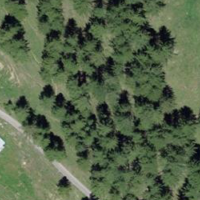
EUNIS habitat code: 41
Species observed at this site:
Plantago media
Neotinea ustulata